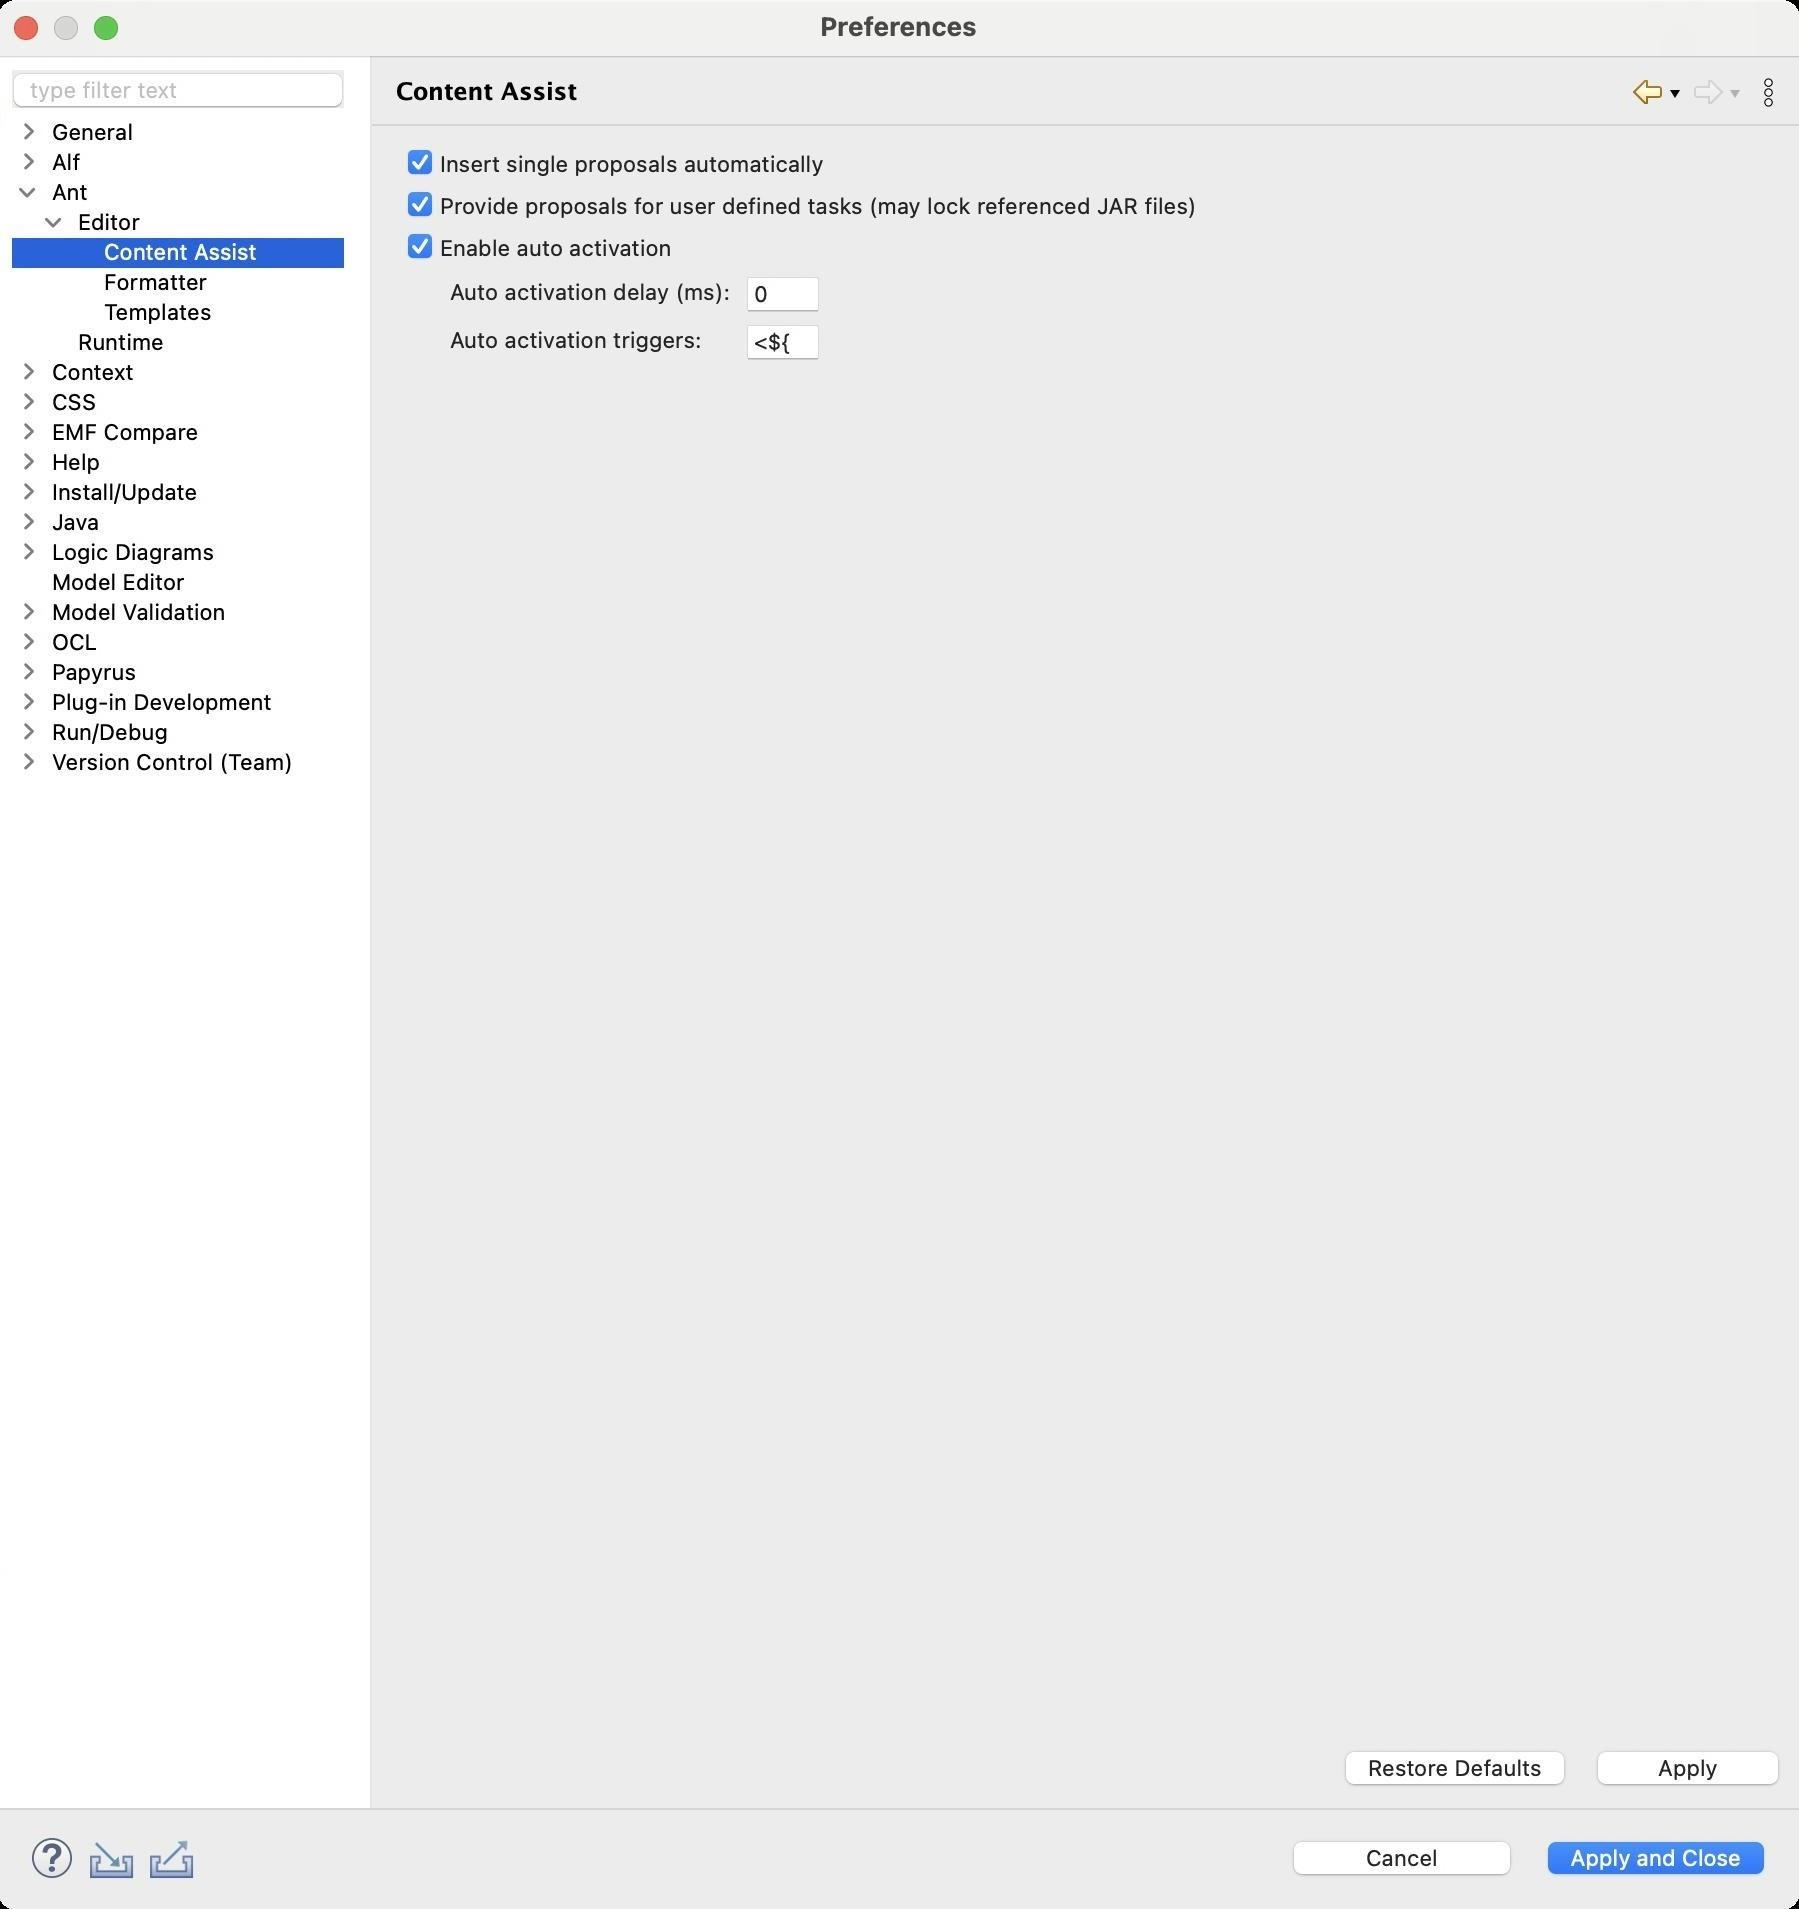
Accessibility tree:
{"name": "Preferences", "role": "AXWindow", "description": null, "role_description": "standard window", "value": null, "position": "480.00;95.00", "size": "901;955", "children": [{"name": "Apply_and_Close", "role": "AXButton", "description": null, "role_description": "button", "value": null, "position": "769.00;917.00", "size": "120;27", "children": []}, {"name": "Cancel", "role": "AXButton", "description": null, "role_description": "button", "value": null, "position": "642.00;917.00", "size": "120;27", "children": []}, {"name": null, "role": "AXToolbar", "description": null, "role_description": "toolbar", "value": null, "position": "12.00;915.00", "size": "90;30", "children": [{"name": "Help", "role": "AXCheckBox", "description": null, "role_description": "checkbox", "value": 0, "position": "12.00;915.00", "size": "30;30", "children": []}, {"name": "Import", "role": "AXButton", "description": null, "role_description": "button", "value": null, "position": "42.00;915.00", "size": "30;30", "children": []}, {"name": "Export", "role": "AXButton", "description": null, "role_description": "button", "value": null, "position": "72.00;915.00", "size": "30;30", "children": []}]}, {"name": null, "role": "AXScrollArea", "description": null, "role_description": "scroll area", "value": null, "position": "199.00;69.00", "size": "697;830", "children": [{"name": "Apply", "role": "AXButton", "description": null, "role_description": "button", "value": null, "position": "794.00;872.00", "size": "102;27", "children": []}, {"name": "Restore_Defaults", "role": "AXButton", "description": null, "role_description": "button", "value": null, "position": "668.00;872.00", "size": "121;27", "children": []}, {"name": null, "role": "AXTextField", "description": null, "role_description": "text field", "value": "<${", "position": "374.00;161.00", "size": "37;19", "children": []}, {"name": null, "role": "AXStaticText", "description": null, "role_description": "text", "value": "Auto activation triggers:", "position": "224.00;163.00", "size": "130;14", "children": []}, {"name": null, "role": "AXTextField", "description": null, "role_description": "text field", "value": "0", "position": "374.00;137.00", "size": "37;19", "children": []}, {"name": null, "role": "AXStaticText", "description": null, "role_description": "text", "value": "Auto activation delay (ms):", "position": "224.00;139.00", "size": "145;14", "children": []}, {"name": "Enable_auto_activation", "role": "AXCheckBox", "description": null, "role_description": "checkbox", "value": 1, "position": "204.00;116.00", "size": "137;16", "children": []}, {"name": "Provide_proposals_for_user_defined_tasks_(may_lock_referenced_JAR_files)", "role": "AXCheckBox", "description": null, "role_description": "checkbox", "value": 1, "position": "204.00;95.00", "size": "400;16", "children": []}, {"name": "Insert_single_proposals_automatically", "role": "AXCheckBox", "description": null, "role_description": "checkbox", "value": 1, "position": "204.00;74.00", "size": "213;16", "children": []}]}, {"name": null, "role": "AXToolbar", "description": "", "role_description": "toolbar", "value": null, "position": "814.00;35.00", "size": "82;22", "children": [{"name": "Back_to_Editor", "role": "AXMenuButton", "description": null, "role_description": "menu button", "value": null, "position": "814.00;35.00", "size": "22;22", "children": []}, {"name": "Forward", "role": "AXMenuButton", "description": null, "role_description": "menu button", "value": null, "position": "844.00;35.00", "size": "22;22", "children": []}, {"name": "Additional_Dialog_Actions", "role": "AXButton", "description": null, "role_description": "button", "value": null, "position": "874.00;35.00", "size": "22;22", "children": []}]}, {"name": null, "role": "AXStaticText", "description": "", "role_description": "text", "value": "Content Assist", "position": "196.00;35.00", "size": "611;21", "children": []}, {"name": null, "role": "AXSplitter", "description": null, "role_description": "splitter", "value": 180, "position": "180.00;28.00", "size": "5;876", "children": []}, {"name": null, "role": "AXScrollArea", "description": null, "role_description": "scroll area", "value": null, "position": "7.00;59.00", "size": "166;845", "children": [{"name": null, "role": "AXOutline", "description": null, "role_description": "outline", "value": null, "position": "7.00;59.00", "size": "166;845", "children": [{"name": null, "role": "AXRow", "description": null, "role_description": "outline row", "value": null, "position": "7.00;59.00", "size": "166;15", "children": [{"name": null, "role": "AXGroup", "description": null, "role_description": "group", "value": null, "position": "7.00;59.00", "size": "141;15", "children": [{"name": null, "role": "AXDisclosureTriangle", "description": null, "role_description": "disclosure triangle", "value": 0, "position": "9.00;59.00", "size": "12;14", "children": []}, {"name": null, "role": "AXStaticText", "description": null, "role_description": "text", "value": "General", "position": "25.00;59.00", "size": "122;14", "children": []}]}]}, {"name": null, "role": "AXRow", "description": null, "role_description": "outline row", "value": null, "position": "7.00;74.00", "size": "166;15", "children": [{"name": null, "role": "AXGroup", "description": null, "role_description": "group", "value": null, "position": "7.00;74.00", "size": "141;15", "children": [{"name": null, "role": "AXDisclosureTriangle", "description": null, "role_description": "disclosure triangle", "value": 0, "position": "9.00;74.00", "size": "12;14", "children": []}, {"name": null, "role": "AXStaticText", "description": null, "role_description": "text", "value": "Alf", "position": "25.00;74.00", "size": "122;14", "children": []}]}]}, {"name": null, "role": "AXRow", "description": null, "role_description": "outline row", "value": null, "position": "7.00;89.00", "size": "166;15", "children": [{"name": null, "role": "AXGroup", "description": null, "role_description": "group", "value": null, "position": "7.00;89.00", "size": "141;15", "children": [{"name": null, "role": "AXDisclosureTriangle", "description": null, "role_description": "disclosure triangle", "value": 1, "position": "9.00;89.00", "size": "12;14", "children": []}, {"name": null, "role": "AXStaticText", "description": null, "role_description": "text", "value": "Ant", "position": "25.00;89.00", "size": "122;14", "children": []}]}]}, {"name": null, "role": "AXRow", "description": null, "role_description": "outline row", "value": null, "position": "7.00;104.00", "size": "166;15", "children": [{"name": null, "role": "AXGroup", "description": null, "role_description": "group", "value": null, "position": "7.00;104.00", "size": "141;15", "children": [{"name": null, "role": "AXDisclosureTriangle", "description": null, "role_description": "disclosure triangle", "value": 1, "position": "22.00;104.00", "size": "12;14", "children": []}, {"name": null, "role": "AXStaticText", "description": null, "role_description": "text", "value": "Editor", "position": "38.00;104.00", "size": "109;14", "children": []}]}]}, {"name": null, "role": "AXRow", "description": null, "role_description": "outline row", "value": null, "position": "7.00;119.00", "size": "166;15", "children": [{"name": null, "role": "AXStaticText", "description": null, "role_description": "text", "value": "Content Assist", "position": "51.00;119.00", "size": "96;14", "children": []}]}, {"name": null, "role": "AXRow", "description": null, "role_description": "outline row", "value": null, "position": "7.00;134.00", "size": "166;15", "children": [{"name": null, "role": "AXStaticText", "description": null, "role_description": "text", "value": "Formatter", "position": "51.00;134.00", "size": "96;14", "children": []}]}, {"name": null, "role": "AXRow", "description": null, "role_description": "outline row", "value": null, "position": "7.00;149.00", "size": "166;15", "children": [{"name": null, "role": "AXStaticText", "description": null, "role_description": "text", "value": "Templates", "position": "51.00;149.00", "size": "96;14", "children": []}]}, {"name": null, "role": "AXRow", "description": null, "role_description": "outline row", "value": null, "position": "7.00;164.00", "size": "166;15", "children": [{"name": null, "role": "AXStaticText", "description": null, "role_description": "text", "value": "Runtime", "position": "38.00;164.00", "size": "109;14", "children": []}]}, {"name": null, "role": "AXRow", "description": null, "role_description": "outline row", "value": null, "position": "7.00;179.00", "size": "166;15", "children": [{"name": null, "role": "AXGroup", "description": null, "role_description": "group", "value": null, "position": "7.00;179.00", "size": "141;15", "children": [{"name": null, "role": "AXDisclosureTriangle", "description": null, "role_description": "disclosure triangle", "value": 0, "position": "9.00;179.00", "size": "12;14", "children": []}, {"name": null, "role": "AXStaticText", "description": null, "role_description": "text", "value": "Context", "position": "25.00;179.00", "size": "122;14", "children": []}]}]}, {"name": null, "role": "AXRow", "description": null, "role_description": "outline row", "value": null, "position": "7.00;194.00", "size": "166;15", "children": [{"name": null, "role": "AXGroup", "description": null, "role_description": "group", "value": null, "position": "7.00;194.00", "size": "141;15", "children": [{"name": null, "role": "AXDisclosureTriangle", "description": null, "role_description": "disclosure triangle", "value": 0, "position": "9.00;194.00", "size": "12;14", "children": []}, {"name": null, "role": "AXStaticText", "description": null, "role_description": "text", "value": "CSS", "position": "25.00;194.00", "size": "122;14", "children": []}]}]}, {"name": null, "role": "AXRow", "description": null, "role_description": "outline row", "value": null, "position": "7.00;209.00", "size": "166;15", "children": [{"name": null, "role": "AXGroup", "description": null, "role_description": "group", "value": null, "position": "7.00;209.00", "size": "141;15", "children": [{"name": null, "role": "AXDisclosureTriangle", "description": null, "role_description": "disclosure triangle", "value": 0, "position": "9.00;209.00", "size": "12;14", "children": []}, {"name": null, "role": "AXStaticText", "description": null, "role_description": "text", "value": "EMF Compare", "position": "25.00;209.00", "size": "122;14", "children": []}]}]}, {"name": null, "role": "AXRow", "description": null, "role_description": "outline row", "value": null, "position": "7.00;224.00", "size": "166;15", "children": [{"name": null, "role": "AXGroup", "description": null, "role_description": "group", "value": null, "position": "7.00;224.00", "size": "141;15", "children": [{"name": null, "role": "AXDisclosureTriangle", "description": null, "role_description": "disclosure triangle", "value": 0, "position": "9.00;224.00", "size": "12;14", "children": []}, {"name": null, "role": "AXStaticText", "description": null, "role_description": "text", "value": "Help", "position": "25.00;224.00", "size": "122;14", "children": []}]}]}, {"name": null, "role": "AXRow", "description": null, "role_description": "outline row", "value": null, "position": "7.00;239.00", "size": "166;15", "children": [{"name": null, "role": "AXGroup", "description": null, "role_description": "group", "value": null, "position": "7.00;239.00", "size": "141;15", "children": [{"name": null, "role": "AXDisclosureTriangle", "description": null, "role_description": "disclosure triangle", "value": 0, "position": "9.00;239.00", "size": "12;14", "children": []}, {"name": null, "role": "AXStaticText", "description": null, "role_description": "text", "value": "Install/Update", "position": "25.00;239.00", "size": "122;14", "children": []}]}]}, {"name": null, "role": "AXRow", "description": null, "role_description": "outline row", "value": null, "position": "7.00;254.00", "size": "166;15", "children": [{"name": null, "role": "AXGroup", "description": null, "role_description": "group", "value": null, "position": "7.00;254.00", "size": "141;15", "children": [{"name": null, "role": "AXDisclosureTriangle", "description": null, "role_description": "disclosure triangle", "value": 0, "position": "9.00;254.00", "size": "12;14", "children": []}, {"name": null, "role": "AXStaticText", "description": null, "role_description": "text", "value": "Java", "position": "25.00;254.00", "size": "122;14", "children": []}]}]}, {"name": null, "role": "AXRow", "description": null, "role_description": "outline row", "value": null, "position": "7.00;269.00", "size": "166;15", "children": [{"name": null, "role": "AXGroup", "description": null, "role_description": "group", "value": null, "position": "7.00;269.00", "size": "141;15", "children": [{"name": null, "role": "AXDisclosureTriangle", "description": null, "role_description": "disclosure triangle", "value": 0, "position": "9.00;269.00", "size": "12;14", "children": []}, {"name": null, "role": "AXStaticText", "description": null, "role_description": "text", "value": "Logic Diagrams", "position": "25.00;269.00", "size": "122;14", "children": []}]}]}, {"name": null, "role": "AXRow", "description": null, "role_description": "outline row", "value": null, "position": "7.00;284.00", "size": "166;15", "children": [{"name": null, "role": "AXStaticText", "description": null, "role_description": "text", "value": "Model Editor", "position": "25.00;284.00", "size": "122;14", "children": []}]}, {"name": null, "role": "AXRow", "description": null, "role_description": "outline row", "value": null, "position": "7.00;299.00", "size": "166;15", "children": [{"name": null, "role": "AXGroup", "description": null, "role_description": "group", "value": null, "position": "7.00;299.00", "size": "141;15", "children": [{"name": null, "role": "AXDisclosureTriangle", "description": null, "role_description": "disclosure triangle", "value": 0, "position": "9.00;299.00", "size": "12;14", "children": []}, {"name": null, "role": "AXStaticText", "description": null, "role_description": "text", "value": "Model Validation", "position": "25.00;299.00", "size": "122;14", "children": []}]}]}, {"name": null, "role": "AXRow", "description": null, "role_description": "outline row", "value": null, "position": "7.00;314.00", "size": "166;15", "children": [{"name": null, "role": "AXGroup", "description": null, "role_description": "group", "value": null, "position": "7.00;314.00", "size": "141;15", "children": [{"name": null, "role": "AXDisclosureTriangle", "description": null, "role_description": "disclosure triangle", "value": 0, "position": "9.00;314.00", "size": "12;14", "children": []}, {"name": null, "role": "AXStaticText", "description": null, "role_description": "text", "value": "OCL", "position": "25.00;314.00", "size": "122;14", "children": []}]}]}, {"name": null, "role": "AXRow", "description": null, "role_description": "outline row", "value": null, "position": "7.00;329.00", "size": "166;15", "children": [{"name": null, "role": "AXGroup", "description": null, "role_description": "group", "value": null, "position": "7.00;329.00", "size": "141;15", "children": [{"name": null, "role": "AXDisclosureTriangle", "description": null, "role_description": "disclosure triangle", "value": 0, "position": "9.00;329.00", "size": "12;14", "children": []}, {"name": null, "role": "AXStaticText", "description": null, "role_description": "text", "value": "Papyrus", "position": "25.00;329.00", "size": "122;14", "children": []}]}]}, {"name": null, "role": "AXRow", "description": null, "role_description": "outline row", "value": null, "position": "7.00;344.00", "size": "166;15", "children": [{"name": null, "role": "AXGroup", "description": null, "role_description": "group", "value": null, "position": "7.00;344.00", "size": "141;15", "children": [{"name": null, "role": "AXDisclosureTriangle", "description": null, "role_description": "disclosure triangle", "value": 0, "position": "9.00;344.00", "size": "12;14", "children": []}, {"name": null, "role": "AXStaticText", "description": null, "role_description": "text", "value": "Plug-in Development", "position": "25.00;344.00", "size": "122;14", "children": []}]}]}, {"name": null, "role": "AXRow", "description": null, "role_description": "outline row", "value": null, "position": "7.00;359.00", "size": "166;15", "children": [{"name": null, "role": "AXGroup", "description": null, "role_description": "group", "value": null, "position": "7.00;359.00", "size": "141;15", "children": [{"name": null, "role": "AXDisclosureTriangle", "description": null, "role_description": "disclosure triangle", "value": 0, "position": "9.00;359.00", "size": "12;14", "children": []}, {"name": null, "role": "AXStaticText", "description": null, "role_description": "text", "value": "Run/Debug", "position": "25.00;359.00", "size": "122;14", "children": []}]}]}, {"name": null, "role": "AXRow", "description": null, "role_description": "outline row", "value": null, "position": "7.00;374.00", "size": "166;15", "children": [{"name": null, "role": "AXGroup", "description": null, "role_description": "group", "value": null, "position": "7.00;374.00", "size": "141;15", "children": [{"name": null, "role": "AXDisclosureTriangle", "description": null, "role_description": "disclosure triangle", "value": 0, "position": "9.00;374.00", "size": "12;14", "children": []}, {"name": null, "role": "AXStaticText", "description": null, "role_description": "text", "value": "Version Control (Team)", "position": "25.00;374.00", "size": "122;14", "children": []}]}]}, {"name": null, "role": "AXColumn", "description": null, "role_description": "column", "value": null, "position": "7.00;59.00", "size": "141;845", "children": []}]}]}, {"name": "type_filter_text", "role": "AXTextField", "description": null, "role_description": "search text field", "value": "", "position": "7.00;35.00", "size": "166;19", "children": []}, {"name": null, "role": "AXButton", "description": null, "role_description": "close button", "value": null, "position": "7.00;6.00", "size": "14;16", "children": []}, {"name": null, "role": "AXButton", "description": null, "role_description": "zoom button", "value": null, "position": "47.00;6.00", "size": "14;16", "children": [{"name": null, "role": "AXGroup", "description": null, "role_description": "group", "value": null, "position": "47.00;6.00", "size": "14;16", "children": [{"name": null, "role": "AXGroup", "description": null, "role_description": "group", "value": null, "position": "47.00;6.00", "size": "14;16", "children": []}]}]}, {"name": null, "role": "AXButton", "description": null, "role_description": "minimize button", "value": null, "position": "27.00;6.00", "size": "14;16", "children": []}, {"name": null, "role": "AXStaticText", "description": null, "role_description": "text", "value": "Preferences", "position": "409.00;5.00", "size": "83;16", "children": []}]}